Question: I'm using the block grid from the Zurb Foundation framework but I'm having some issues getting it to align the way I want to. I have it set so that it displays 4 blocks per row. I have more than 4 blocks so the ones that don't fit are pushed to the next row and aligned to the left. I want it so that those blocks are centered like this:

Is there a way to do that?
Here's what my code is looking like so far:
html
'''
<ul class="small-block-grid-2 large-block-grid-4 thumbslist">
{% for project in site.data.settings.projects %}
<li>
<a href="#" data-reveal-id="myModal{{ forloop.index }}" class="thumb-unit">
<div class="thumb-overlay">
<strong>{{ project.name }}</strong>
</div>
<div class="thumb" id="{{ project.folder }}" style="background-image: url(assets/img/{{ project.folder }}/thumb.png);"></div>
</a>
</li>
{% endfor %}
</ul>
'''
sass
'''
.thumbslist
margin: auto
+clearfix
li
position: relative
//display: inline-block
display: block
height: 200px
overflow: hidden
padding: 0
.thumb
height: 100%
width: 100%
background-size: contain
background-position: center center
background-repeat: no-repeat
padding: 0
'''
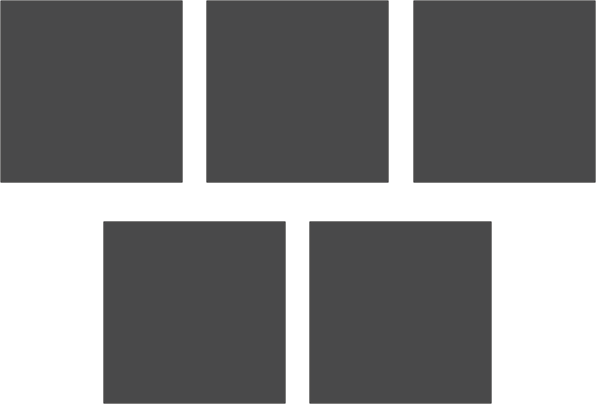
Answer: You need to make your list items not float so you can take advantage of 'text-align: center' on the parent element:
'''
.thumbslist
margin: auto
//+clearfix
text-align: center // add
li
position: relative
display: inline-block // add
height: 200px
overflow: hidden
padding: 5px
float: none // add
.thumb
height: 100%
width: 100%
background-size: contain
background-position: center center
background-repeat: no-repeat
padding: 0
'''